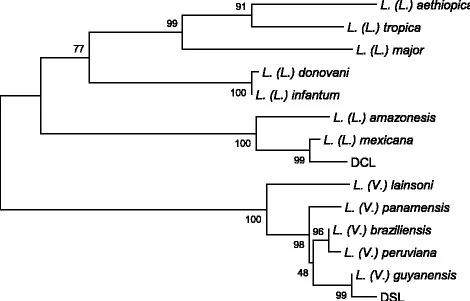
Phylogenetic tree of cyt b gene sequences among species. Cyt b genes of the Leishmania parasites were amplified and sequenced from patients with diffuse-CL (DCL) and disseminated-CL (DSL). A phylogenetic analysis of cyt b gene sequences was performed by the neighbor-joining method together with sequences from 12 Leishmania species. The scale bar represents 0.01 % divergence. Bootstrap values are shown above or below branches.
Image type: chart (chart)